Question: I'm working on setting a "no network" error page with image and text. I have created a .html file with image, text, css with dreamweaver for this. All I am getting is a blank page.

I have googled and searched stack overflow, tried placing HTML content in a bunch of places and formatting the path to it in a bunch of ways as recommended. Still getting blank white screen.
in addition: now refreshing content with no network does not show blank page and refreshing with network reconnected no longer returns to content when refresh pressed.
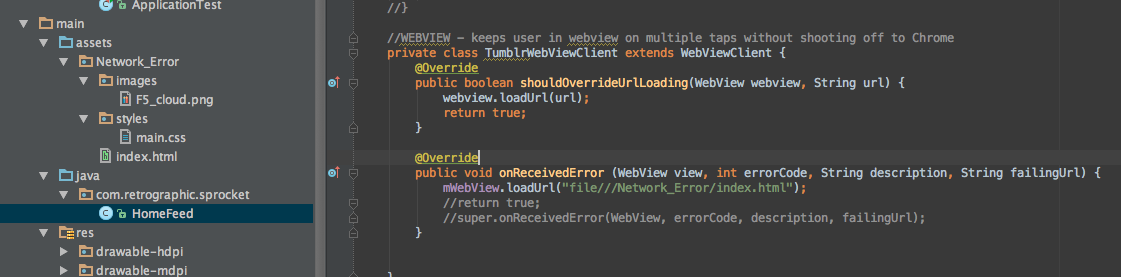
Answer: Ah, got it! Its all incorrectly formatted, but it finally showed up with "file:///android_asset/index.html" with the actual folder structure main/assets/index.html(+supportfiles)
Network_Error folder made by Dreamweaver was getting in the way.
Thanks Driss